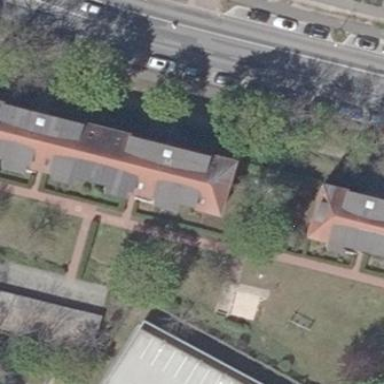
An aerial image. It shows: Hipped roof apartment building.